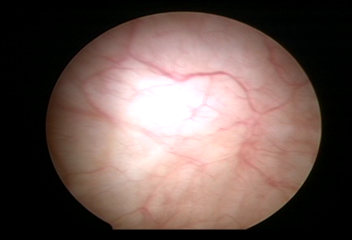
Modality: WLC
Class: Normal mucosa
Bladder cancer association: No